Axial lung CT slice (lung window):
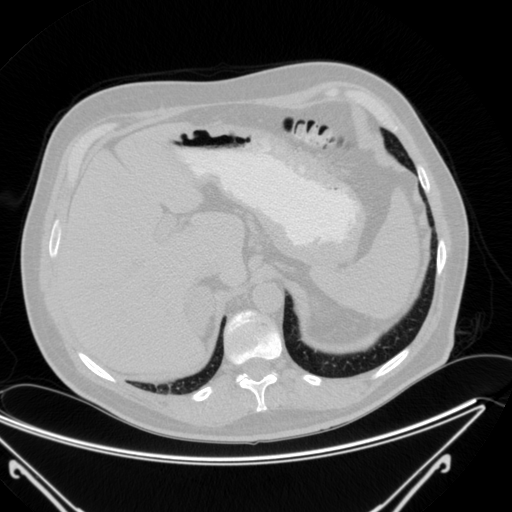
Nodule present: no